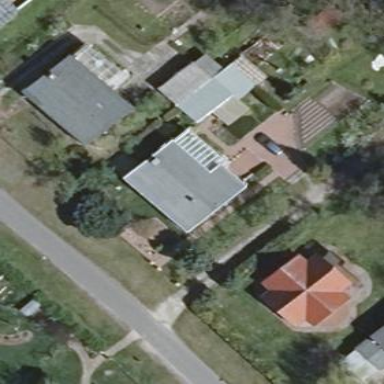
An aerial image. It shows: Grey house with flat roof.